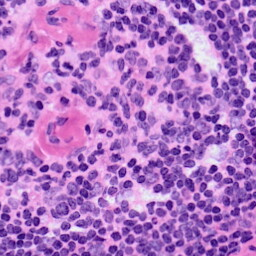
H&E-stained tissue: LymphNode